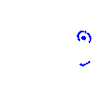
Particle: pion